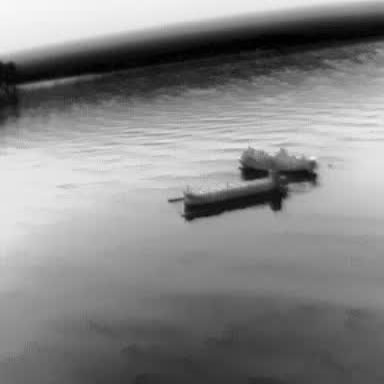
There are two objects shown in the infrared image, including a container_ship, and a liner.